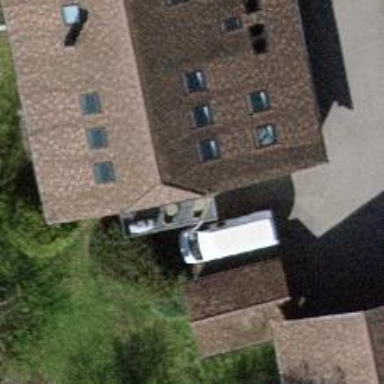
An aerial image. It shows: Building with ridge on the roof.